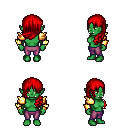
a pixel art fantasy rpg character, female body template, orc, green skin, gold arm armor, magenta pants, red left-swept hairstyle, four views (front, back, left, right), 2x2 character sprite sheet, small pixel art, hard edges, no anti-aliasing